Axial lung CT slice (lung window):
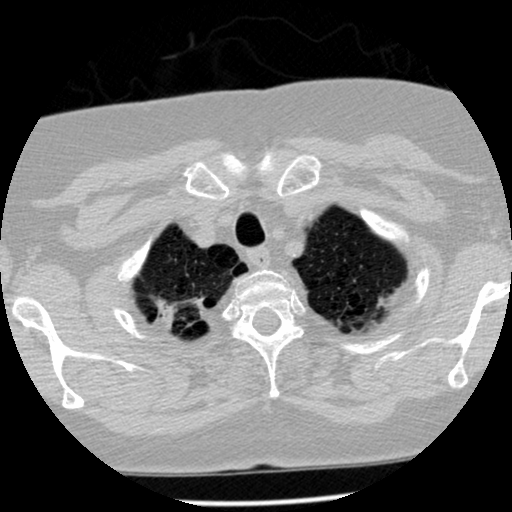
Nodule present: no